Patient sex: M
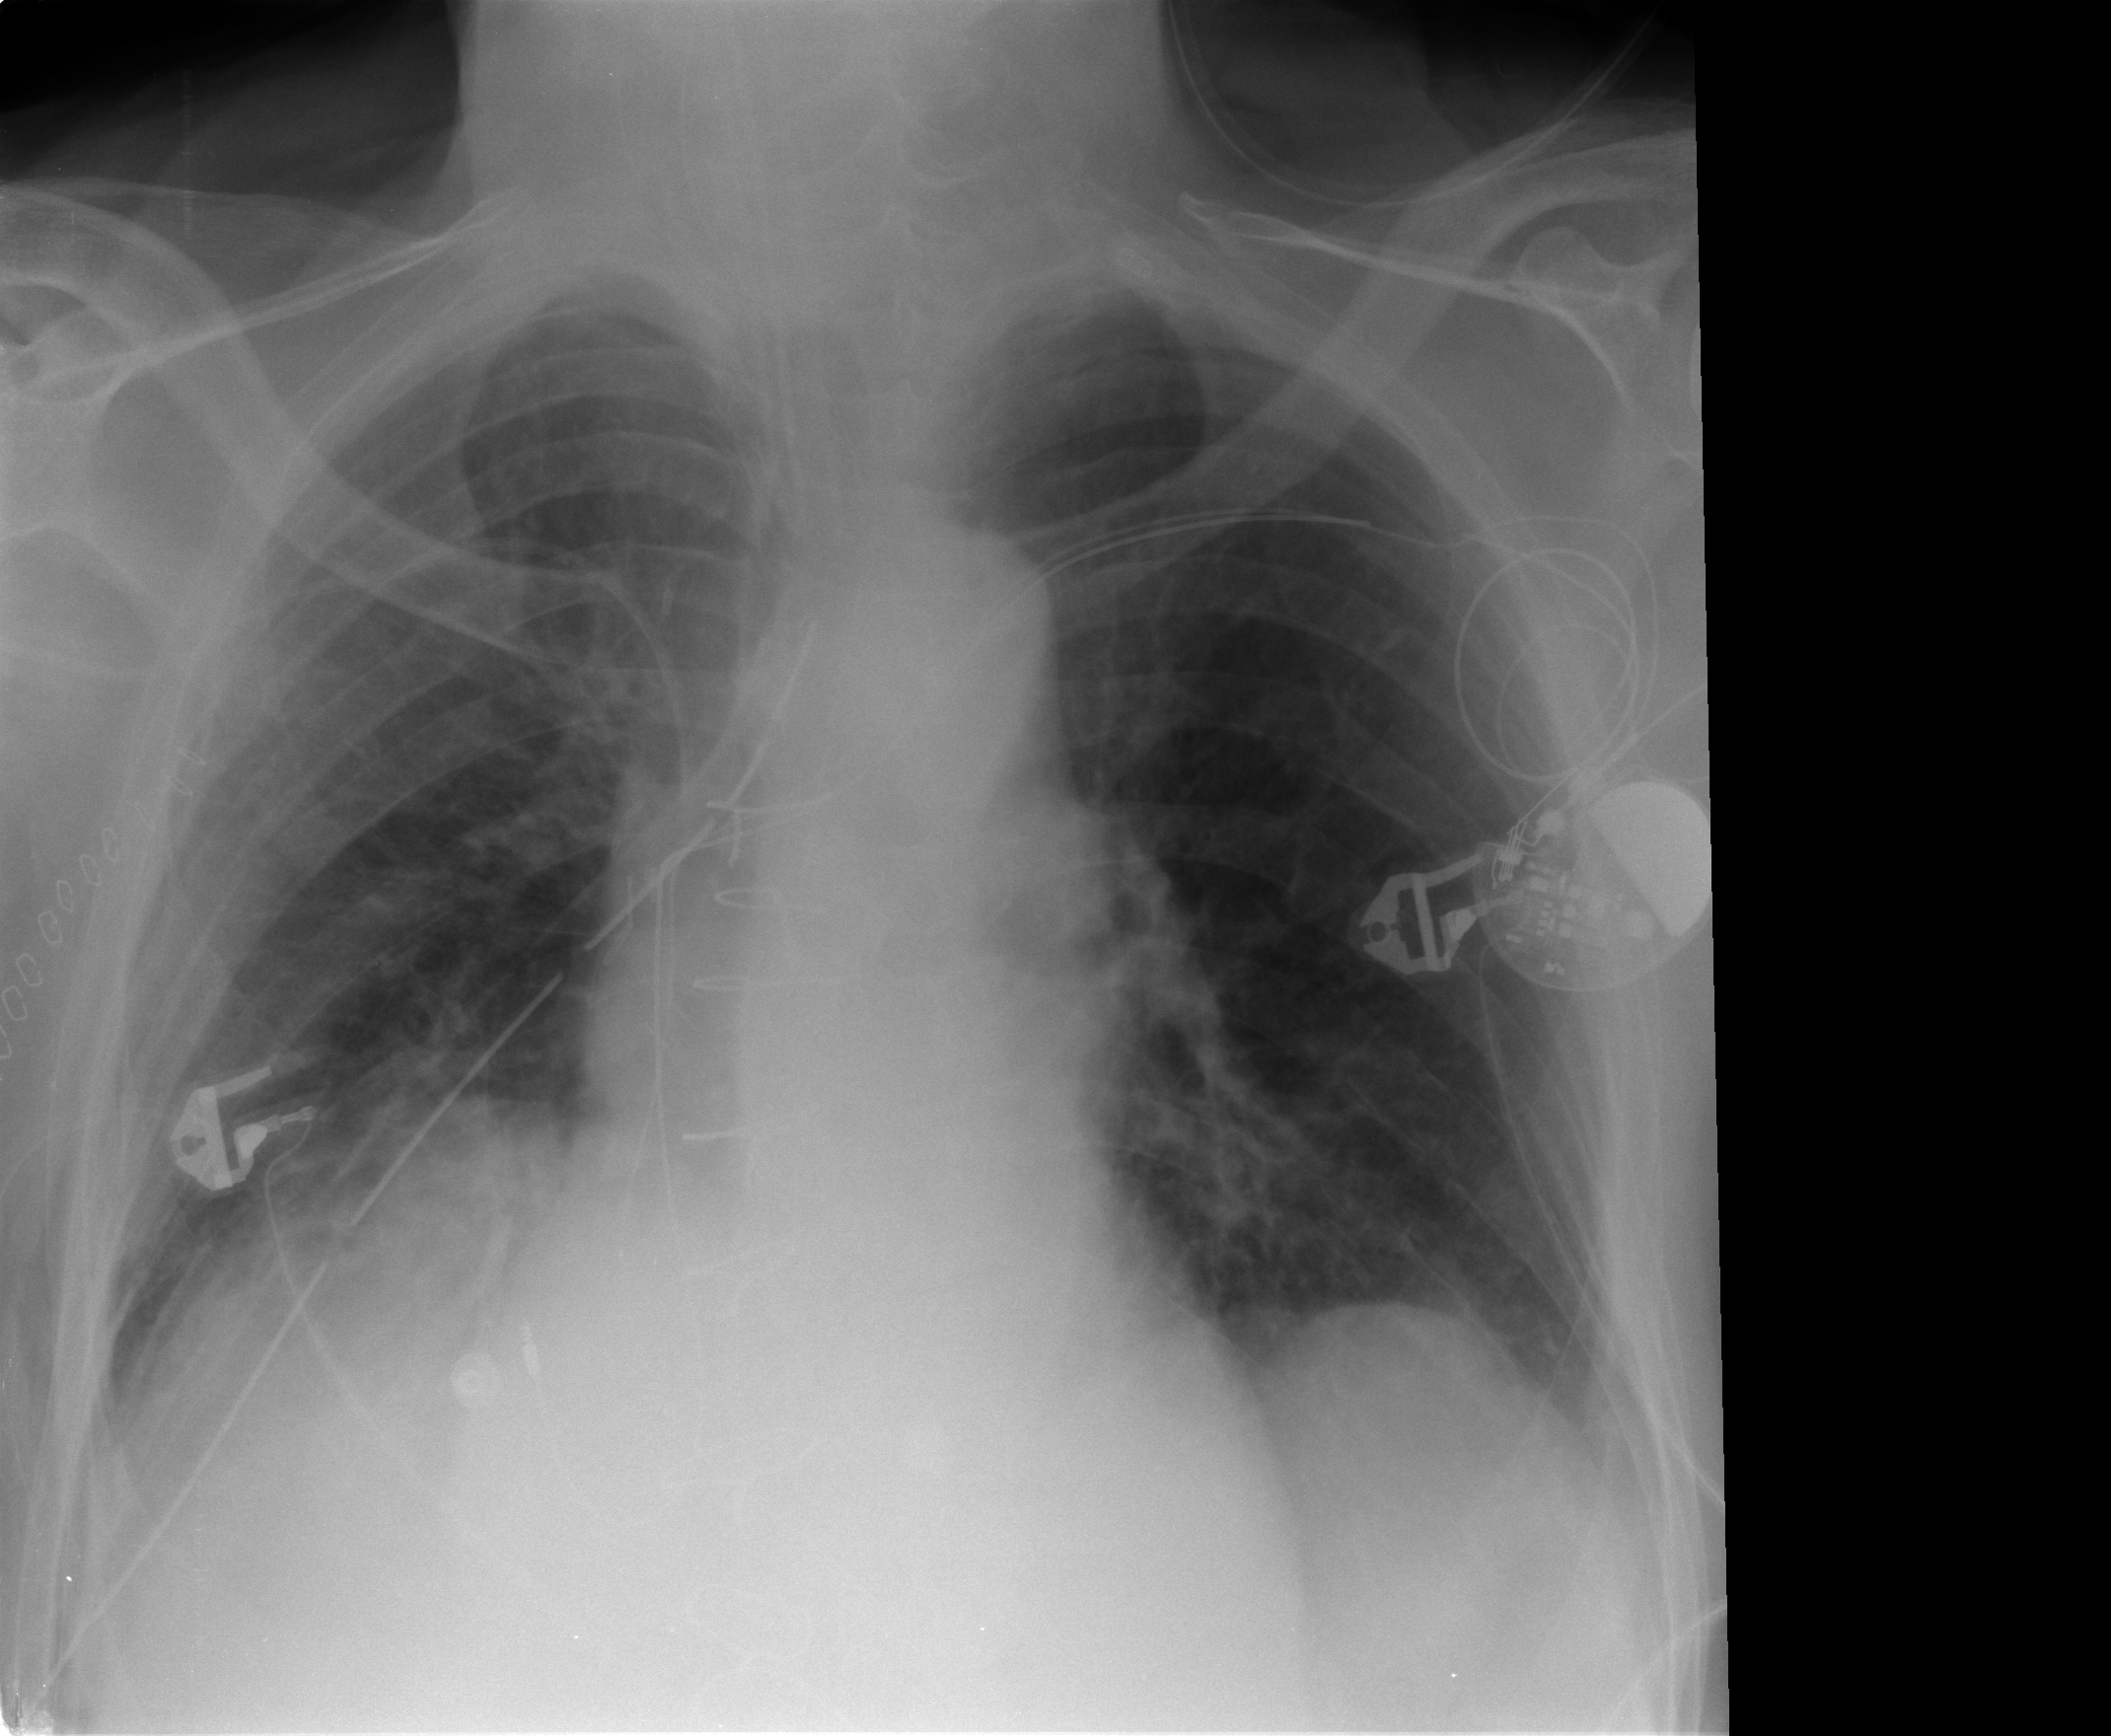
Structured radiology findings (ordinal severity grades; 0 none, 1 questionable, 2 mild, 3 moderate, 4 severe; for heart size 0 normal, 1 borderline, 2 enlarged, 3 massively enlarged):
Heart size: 0
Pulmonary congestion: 2
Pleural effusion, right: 2
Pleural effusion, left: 0
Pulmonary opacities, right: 2
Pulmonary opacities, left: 0
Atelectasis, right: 2
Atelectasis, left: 0